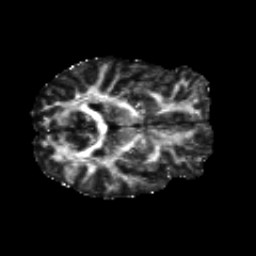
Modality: FA
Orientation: axial
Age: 30
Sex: female
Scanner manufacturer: siemens
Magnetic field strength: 3 T
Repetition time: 8.8 s
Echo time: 0.085 s